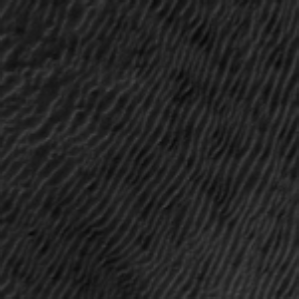
Label: frost